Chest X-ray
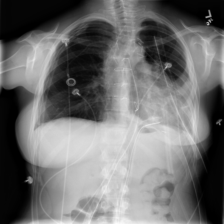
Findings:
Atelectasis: negative
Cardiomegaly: negative
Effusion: positive
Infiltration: negative
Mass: negative
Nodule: negative
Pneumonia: negative
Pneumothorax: positive
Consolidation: negative
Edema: negative
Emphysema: negative
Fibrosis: negative
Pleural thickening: negative
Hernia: negative